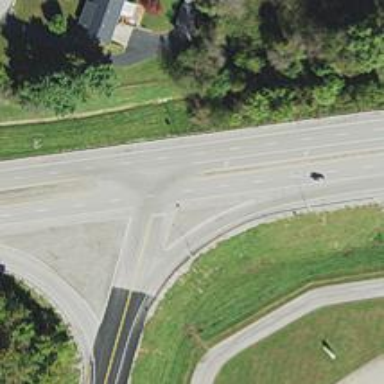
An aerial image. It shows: Stop road.